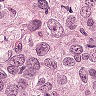
Metastatic tissue present: yes